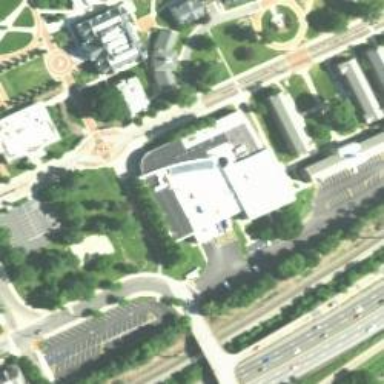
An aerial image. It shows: View of university building.